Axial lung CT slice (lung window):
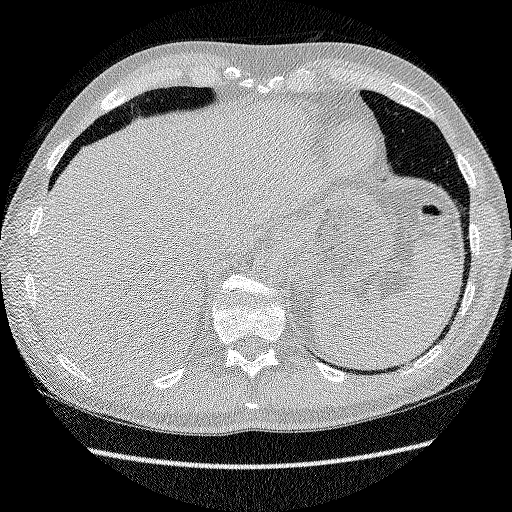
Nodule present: no